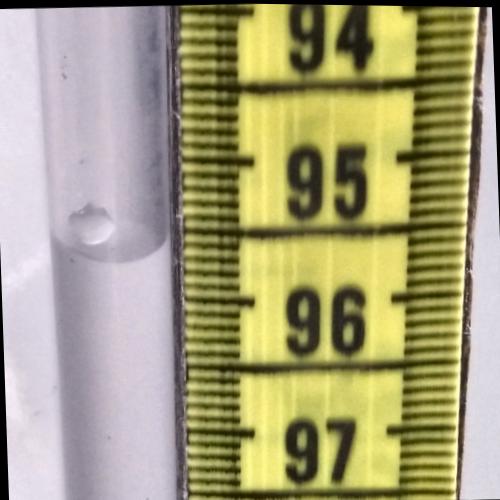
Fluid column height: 95.7 cm